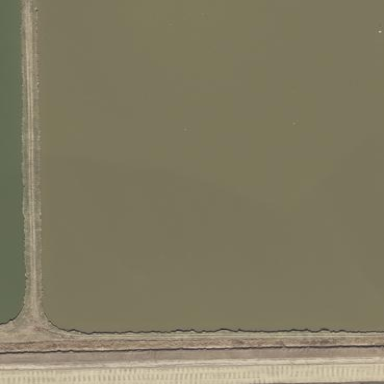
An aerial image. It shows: Aquaculture pond with natural water.